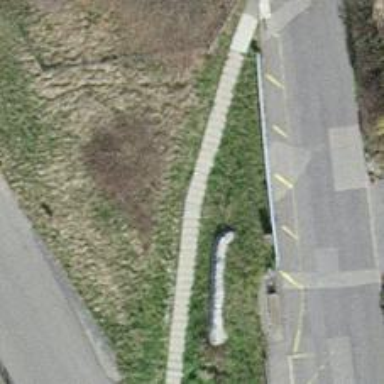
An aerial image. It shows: Road with steps.